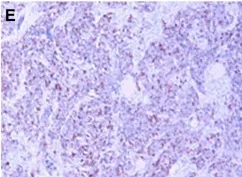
(E,F): Immunohistochemistry: CD117 (+) and CD5.
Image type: pathology (immunostaining)